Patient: sex M, age 35
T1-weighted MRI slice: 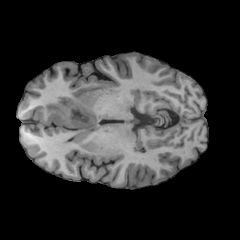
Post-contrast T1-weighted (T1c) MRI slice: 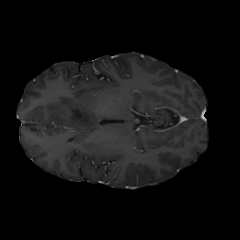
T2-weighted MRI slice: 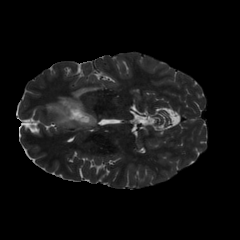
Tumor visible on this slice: yes
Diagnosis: Astrocytoma, IDH-mutant
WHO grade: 3